問題: 1辺が$2$である正方形$ABCD$の内部に$BE = 2$をみたす点$E$をとり、点$D$について点$E$と対称な点を$F$とすると、$BE \parallel CF$が成立した。このとき、線分$CF$の長さはいくらか。
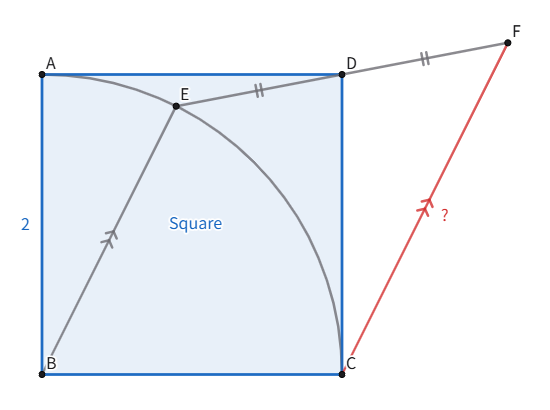
解答: $D$について$C$と対称な点を$G$とすると、$DE = DF$, $DC = DG$, $\angle CDF = \angle GDE$より、$\triangle CDF \equiv \triangle GDE$である。したがって、$BE \parallel CF$と併せて$\angle DEB + \angle DEG = \angle DEB + \angle DFC = {180}^{\circ}$であるから、3点$B,E,G$はこの順で同一直線上にある。ゆえに、$CF = GE = BG - BE = 2\sqrt{5} - 2$と計算でき、求める長さは$2\sqrt{5} - 2$である。
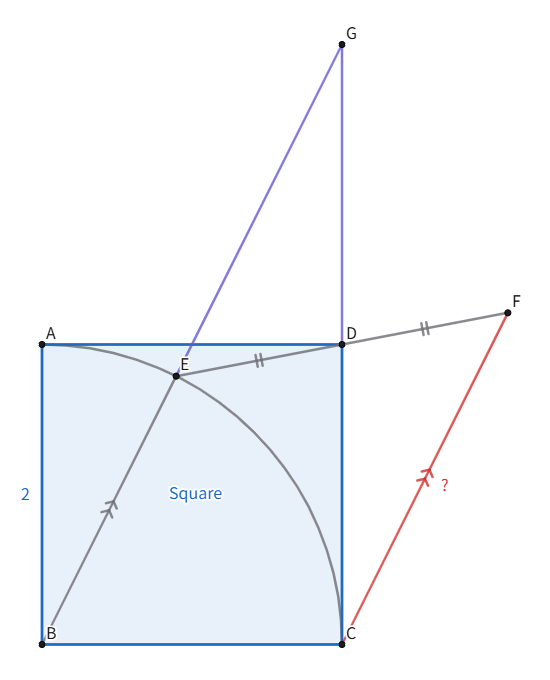
答え: $2\sqrt{5} - 2$
タグ: 正多角形、合同
難易度: hard